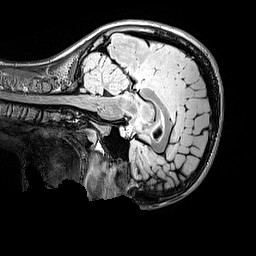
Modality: FLAIR
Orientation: sagittal
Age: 12
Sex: male
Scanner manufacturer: siemens
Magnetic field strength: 3 T
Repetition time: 5 s
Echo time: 0.388 s